Question: How do you access HTML generated at run-time on AHK?
I'm trying to access the content of the drop down box after the postcode is pasted into the search box (at this website - <URL>

For 2 entries, the web page code is as follows:
'''
<div class="pca pcalist">
<div class="pcaitem pcafirstitem pcaselected" title=
"MK10 0AA, A C R Logistics, Standing Way, Brinklow, Milton Keynes">
MK10 0AA, A C R Logistics, Standing Way, Brinklow, Milton Keynes
</div>
<div class="pcaitem pcalastitem" title=
"MK10 0AA, Waitrose, A C R Logistics, Standing Way, Brinklow, Milton Keynes">
MK10 0AA, Waitrose, A C R Logistics, Standing Way, Brinklow, Milton
Keynes
</div>
</div>
'''
For 2+ entries, the web page code is as follows:
'''
<div class="pca pcalist">
<div class="pcaitem pcafirstitem pcaselected" title=
"MK13 7NA, 1, Bleasdale, Heelands, Milton Keynes">
MK13 7NA, 1, Bleasdale, Heelands, Milton Keynes
</div>
<div class="pcaitem" title=
"MK13 7NA, 2, Bleasdale, Heelands, Milton Keynes">
MK13 7NA, 2, Bleasdale, Heelands, Milton Keynes
</div>
<div class="pcaitem" title=
"MK13 7NA, 3, Bleasdale, Heelands, Milton Keynes">
MK13 7NA, 3, Bleasdale, Heelands, Milton Keynes
</div>
<div class="pcaitem" title=
"MK13 7NA, 4, Bleasdale, Heelands, Milton Keynes">
MK13 7NA, 4, Bleasdale, Heelands, Milton Keynes
</div>
<div class="pcaitem" title=
"MK13 7NA, 5, Bleasdale, Heelands, Milton Keynes">
MK13 7NA, 5, Bleasdale, Heelands, Milton Keynes
</div>
<div class="pcaitem" title=
"MK13 7NA, 6, Bleasdale, Heelands, Milton Keynes">
MK13 7NA, 6, Bleasdale, Heelands, Milton Keynes
</div>
<div class="pcaitem" title=
"MK13 7NA, 7, Bleasdale, Heelands, Milton Keynes">
MK13 7NA, 7, Bleasdale, Heelands, Milton Keynes
</div>
<div class="pcaitem" title=
"MK13 7NA, 8, Bleasdale, Heelands, Milton Keynes">
MK13 7NA, 8, Bleasdale, Heelands, Milton Keynes
</div>
<div class="pcaitem" title=
"MK13 7NA, 9, Bleasdale, Heelands, Milton Keynes">
MK13 7NA, 9, Bleasdale, Heelands, Milton Keynes
</div>
<div class="pcaitem" title=
"MK13 7NA, 10, Bleasdale, Heelands, Milton Keynes">
MK13 7NA, 10, Bleasdale, Heelands, Milton Keynes
</div>
<div class="pcaitem" title=
"MK13 7NA, 11, Bleasdale, Heelands, Milton Keynes">
MK13 7NA, 11, Bleasdale, Heelands, Milton Keynes
</div>
<div class="pcaitem" title=
"MK13 7NA, 12, Bleasdale, Heelands, Milton Keynes">
MK13 7NA, 12, Bleasdale, Heelands, Milton Keynes
</div>
<div class="pcaitem" title=
"MK13 7NA, 13, Bleasdale, Heelands, Milton Keynes">
MK13 7NA, 13, Bleasdale, Heelands, Milton Keynes
</div>
<div class="pcaitem" title=
"MK13 7NA, 14, Bleasdale, Heelands, Milton Keynes">
MK13 7NA, 14, Bleasdale, Heelands, Milton Keynes
</div>
<div class="pcaitem" title=
"MK13 7NA, 15, Bleasdale, Heelands, Milton Keynes">
MK13 7NA, 15, Bleasdale, Heelands, Milton Keynes
</div>
<div class="pcaitem" title=
"MK13 7NA, 16, Bleasdale, Heelands, Milton Keynes">
MK13 7NA, 16, Bleasdale, Heelands, Milton Keynes
</div>
<div class="pcaitem pcalastitem" title=
"MK13 7NA, 17, Bleasdale, Heelands, Milton Keynes">
MK13 7NA, 17, Bleasdale, Heelands, Milton Keynes
</div>
</div>
'''
This is my code so far - it only returns a list of countries when run and not the actual addresses, I suspect that it is pointing to another pcaitem class in the document...
'''
;// Fileread, test, somefilename
fileread, AddressList, mk-data-000001-1.csv
IE := ComObjCreate("InternetExplorer.Application")
IE.Navigate("http://www.postcodeanywhere.co.uk/demos/address-finder/")
ComObjError(false)
IE.Visible := true
loop 14
{
Send {Tab down}{Tab up}
Sleep 200
}
loop, parse, AddressList, 'n, 'r
{
Clipboard = %A_LoopField%
Send, ^v
Name_Elements := IE.document.getElementsByClassName("pcaitem")
loop, % Name_Elements.length
{
Addr_text := Name_Elements[A_Index-1].innertext
}
}
'''
Sample content of mk-data-000001-1.csv
'''
MK1 1AS
MK1 1AX
MK1 1BA
MK1 1BB
MK1 1BE
MK1 1BG
MK1 1BH
MK1 1BJ
MK1 1BL
MK1 1BN
MK1 1BP
MK1 1BQ
MK1 1BU
MK1 1BW
MK1 1BX
'''
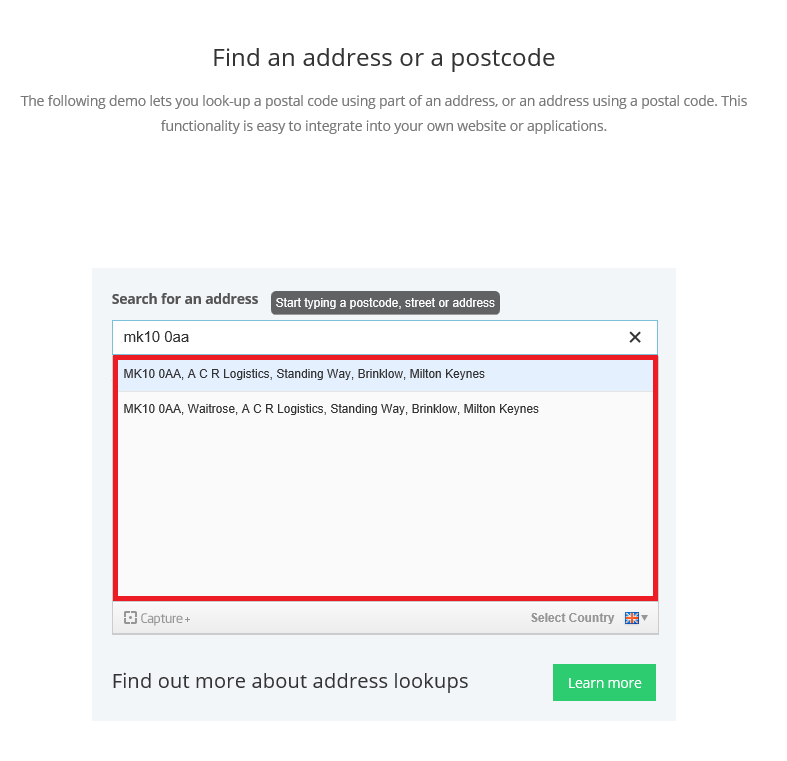
Answer: I believe your assumption was right.
I don't think it hurts to be a little bit more precise?
I used the following:
'''
IE.document.getElementsByClassName("pcalist")[0].getElementsByClassName("pcaitem")
'''
Here's a test example
'''
SetTitleMatchMode,2
IE := ComObjCreate("InternetExplorer.Application")
IE.Navigate("http://www.postcodeanywhere.co.uk/demos/address-finder/")
ComObjError(false)
IE.Visible := true
MsgBox Press OK when the page has been fully loaded.
Sleep 200
WinMaximize, Internet Explorer
Sleep 1000
;click the search input field
send {PGDN}
Sleep 200
x:=A_ScreenWidth//2
Click, %x% 250
Sleep 200
;search text
Send, MK1 1AS
Sleep 200
Data:=""
ResultsList := IE.document.getElementsByClassName("pcalist")[0].getElementsByClassName("pcaitem")
Loop % ResultsList.Length
Data .= ResultsList[A_Index-1].innerHTML
StringReplace,Data,Data,</span>,'n,All
Data:=RegExReplace(Data,"<span[^<>]+>",", ")
MsgBox % Data
'''
Screenshot